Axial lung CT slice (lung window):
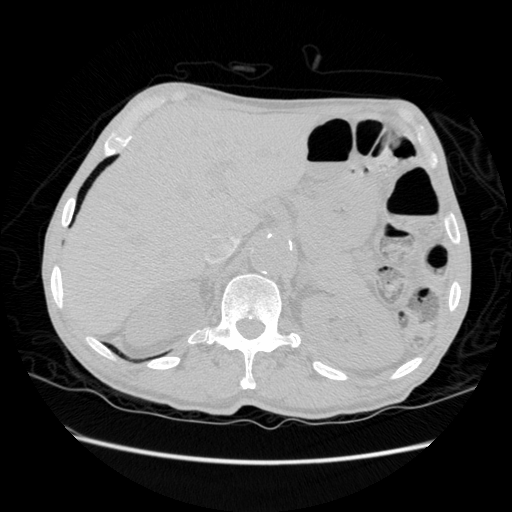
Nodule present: no